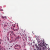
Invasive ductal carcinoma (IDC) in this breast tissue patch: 0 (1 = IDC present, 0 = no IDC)